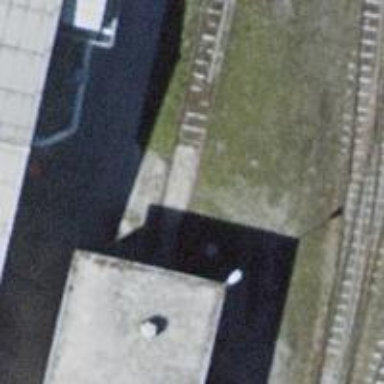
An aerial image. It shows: Rail spur service.